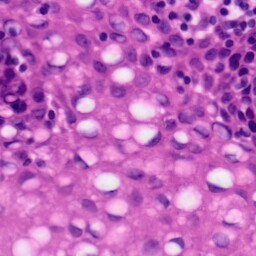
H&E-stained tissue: Tonsil